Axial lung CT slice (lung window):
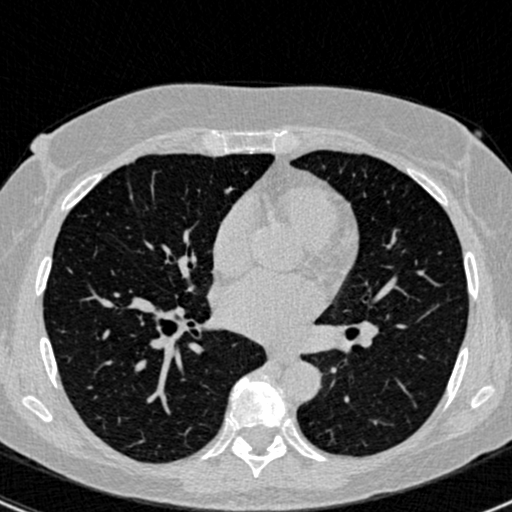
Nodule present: no